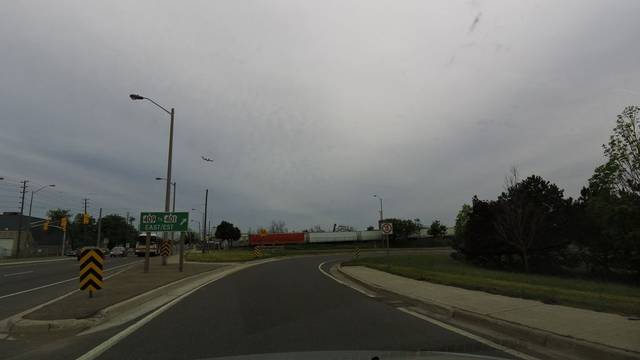
Region: Canada
Coordinates: 43.699, -79.574